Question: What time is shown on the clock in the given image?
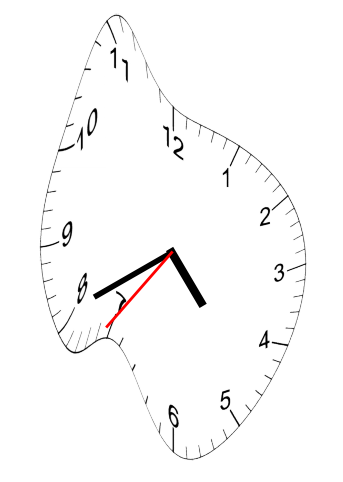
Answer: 04:40:36